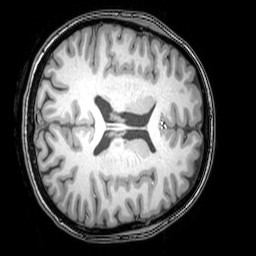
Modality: T1w
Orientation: axial
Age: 21
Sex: female
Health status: healthy
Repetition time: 0.081 s
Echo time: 0.037 s